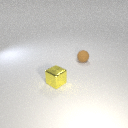
small brown rubber sphere behind small yellow metal cube